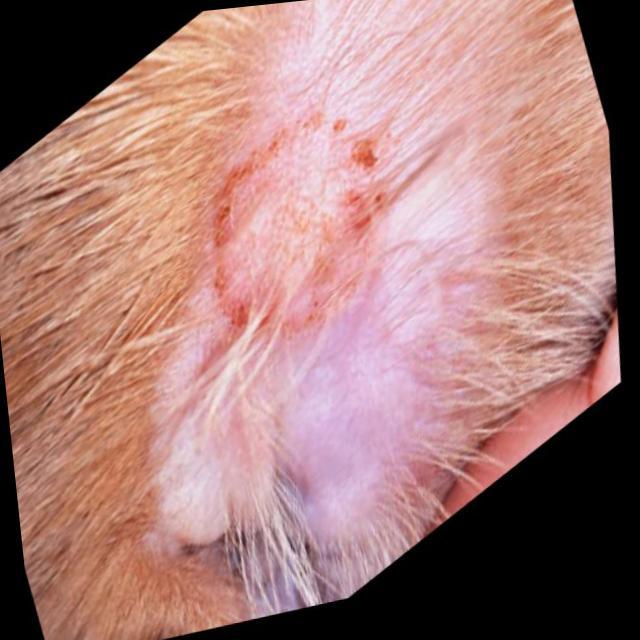
Canine ringworm (Dermatophytosis) — fungal infection caused by Microsporum or Trichophyton. Presents with circular alopecia, scaling, crusting, and broken hairs.